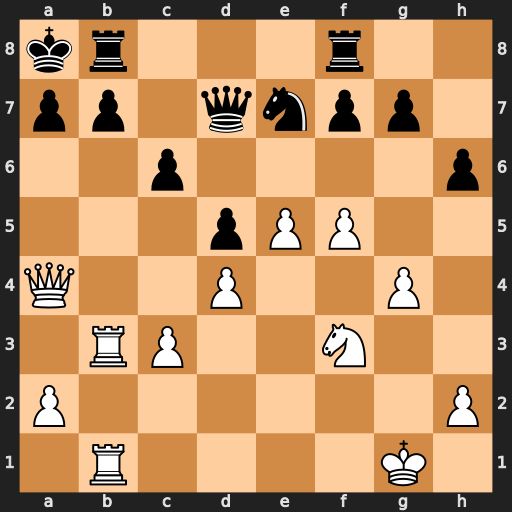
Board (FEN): kr3r2/pp1qnpp1/2p4p/3pPP2/Q2P2P1/1RP2N2/P6P/1R4K1
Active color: w
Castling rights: -
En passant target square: -
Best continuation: Qxa7+ Kxa7 Ra3#